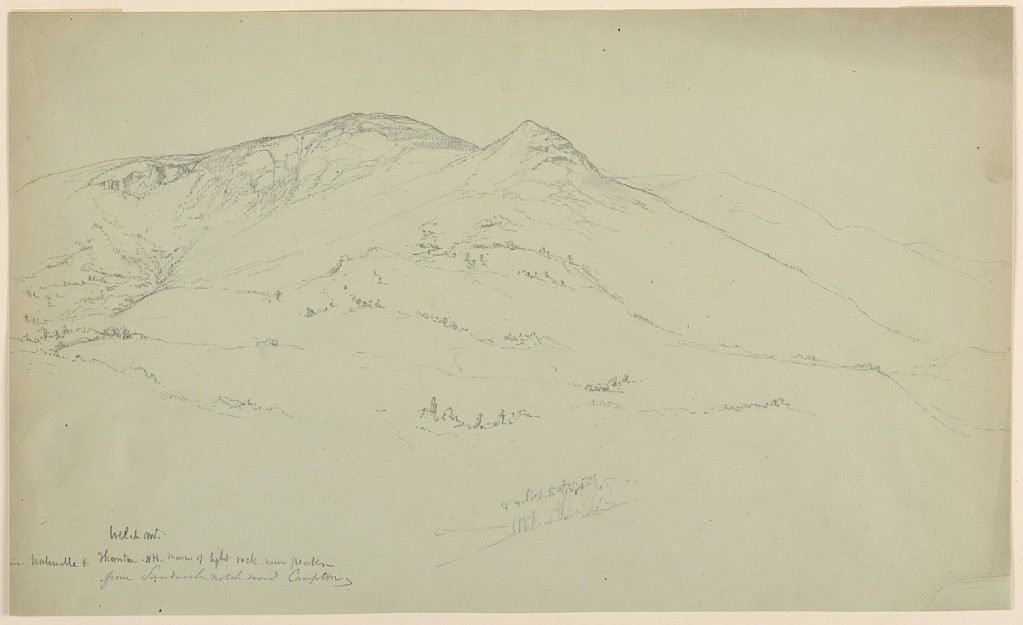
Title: Welch Mountain in Waterville and Thornton, New Hampshire, from Sandwich Notch Road, Campton
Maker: Daniel Huntington, American, 1816–1906
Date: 1855
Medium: Graphite on pale green paper
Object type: Drawing
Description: Mountains, center, and in distance at right. Ridges shown in left, right, and foreground.